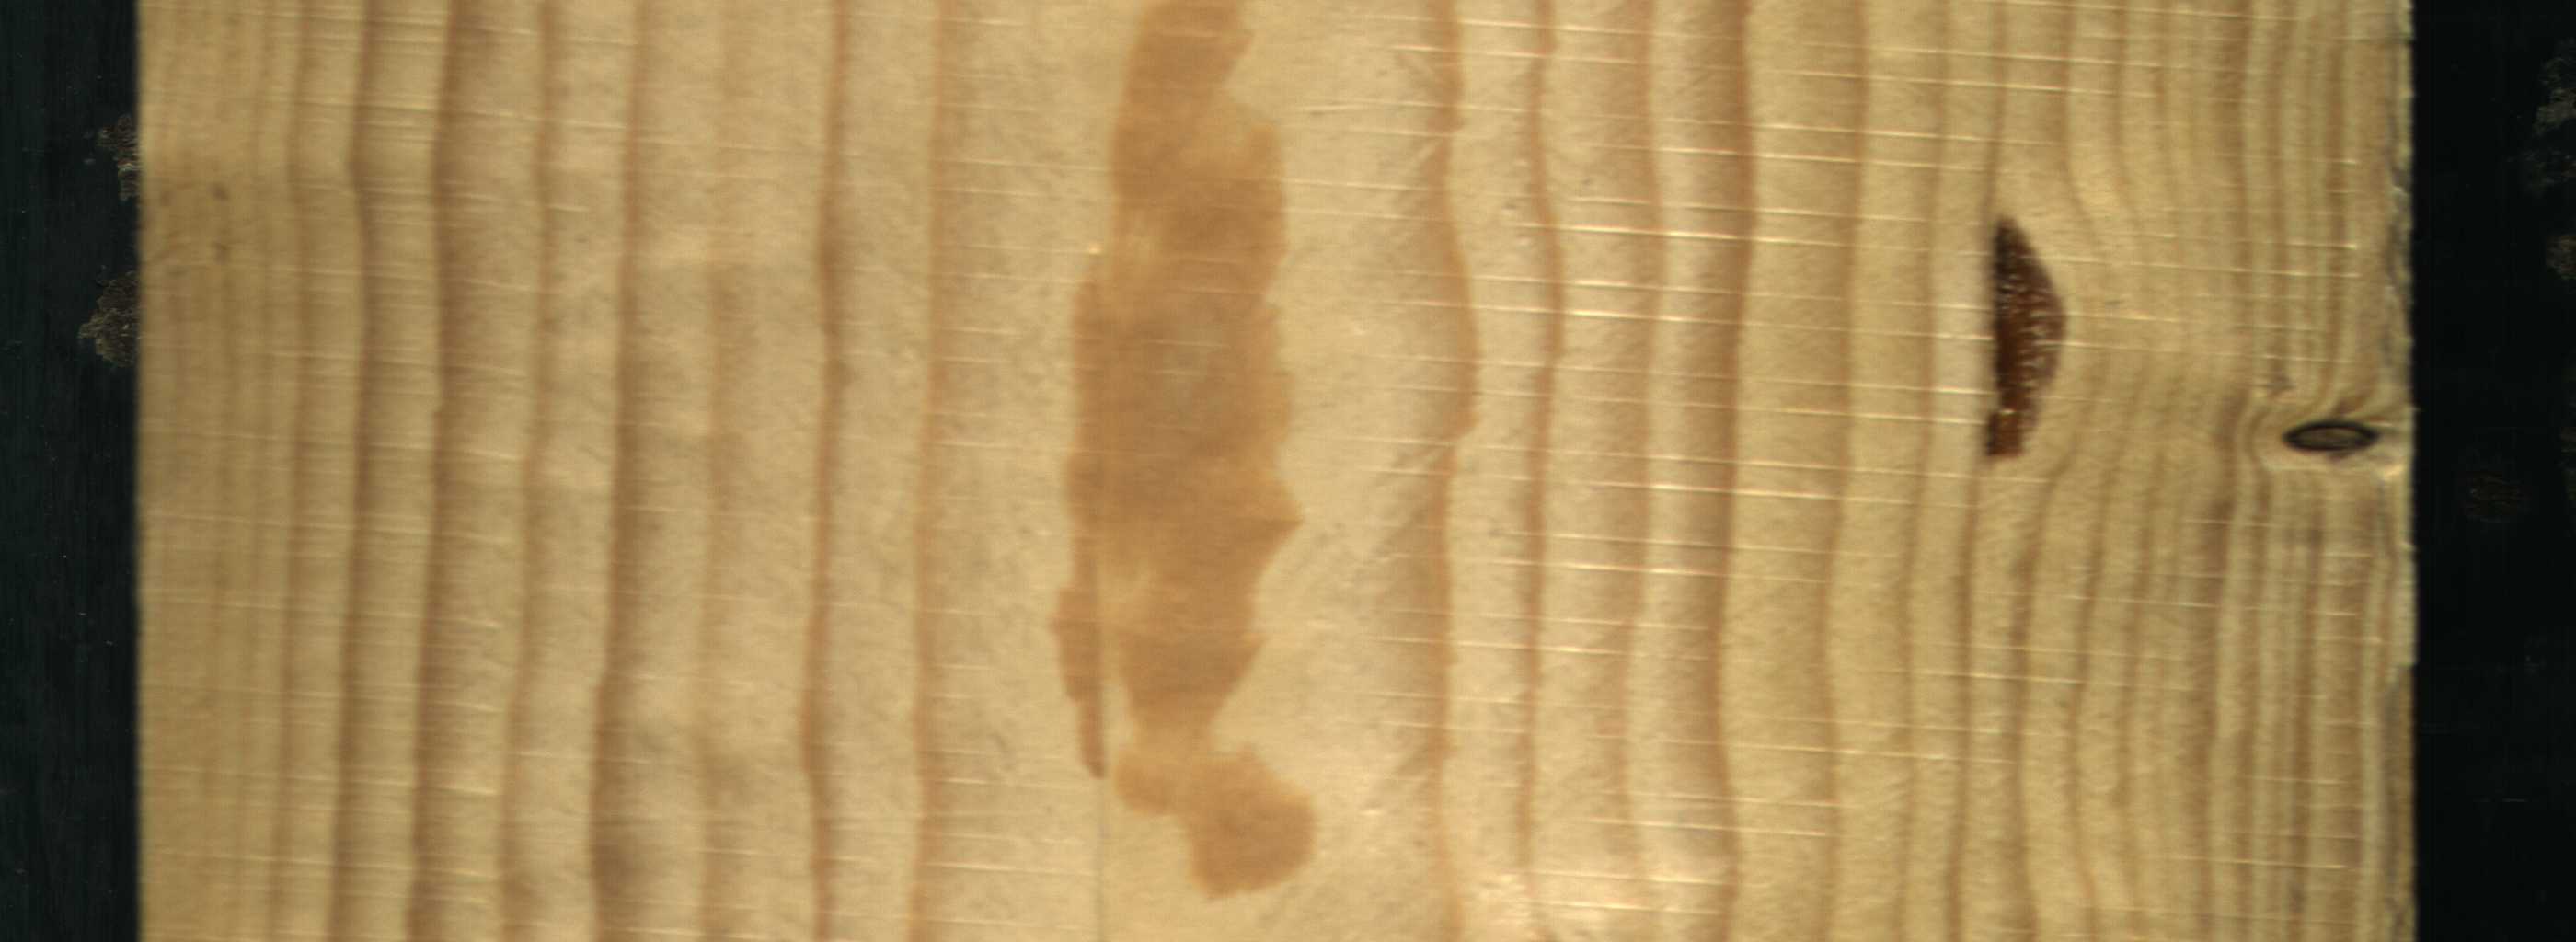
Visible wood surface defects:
resin
Dead_Knot